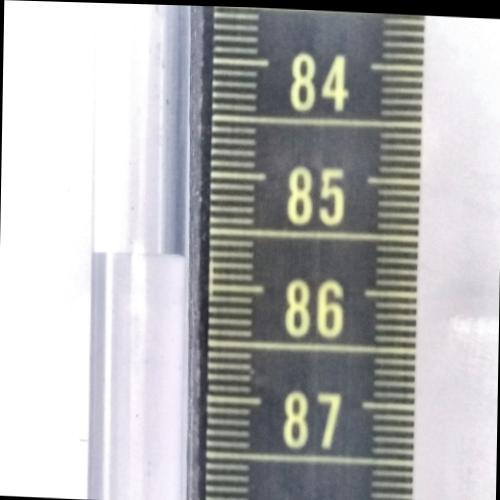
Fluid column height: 85.7 cm